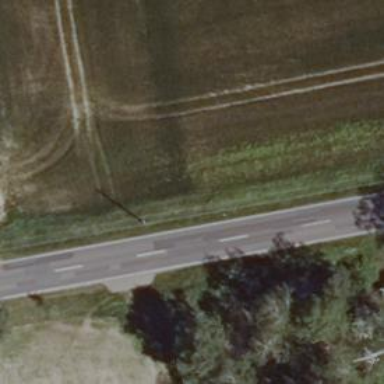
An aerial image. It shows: Minor power line.